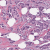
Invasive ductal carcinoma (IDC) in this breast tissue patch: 1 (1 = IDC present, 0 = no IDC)